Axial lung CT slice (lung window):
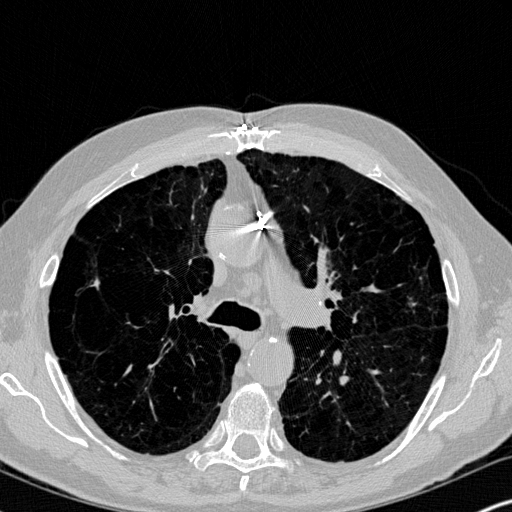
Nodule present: yes
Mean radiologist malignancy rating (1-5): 2.5